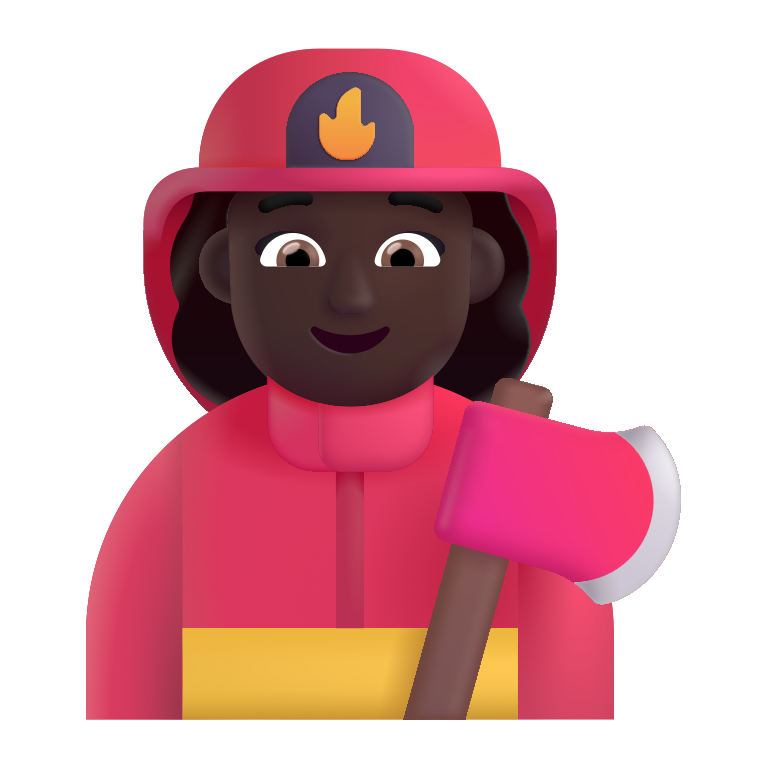
woman firefighter color dark